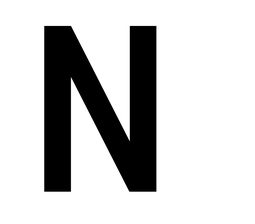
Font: Roboto_Condensed_Medium